Question: this should have been a FAQ on
my environment:
android 4.1.1
com.android.gallery3d is package for Gallery app that governs the cache and thumbnails.
gallery prefs are in:
/data/data/com.google.android.gallery3d/shared_prefs/com.google.android.gallery3d_preferences.xml
'''
<map>
<string name="pref_camera_recordlocation_key">none</string>
<int name="editor-update-image/*" value="312" />
<boolean name="prefs_sync_on_wifi_only" value="true" />
<string name="system_release">4.1.1</string>
<boolean name="pref_camera_first_use_hint_shown_key" value="false" />
<int name="cache-up-to-date" value="1" /> ** tried changing this **
<int name="editor-update-video/*" value="312" />
<int name="external_storage_fsid" value="-1" />
<int name="picasasync.prefetch.clean-cache" value="0" />
<boolean name="has-editor-image/*" value="true" />
<string name="pref_camera_jpegquality_key">superfine</string>
<int name="pref_version_key" value="5" />
<boolean name="pref_video_first_use_hint_shown_key" value="false" />
<int name="packages-version" value="312" />
<boolean name="has-editor-video/*" value="false" />
</map>
'''
API to older version of CacheService from 'cooliris' is <URL>
My app does 2 things:
1. inserts new Movies ( mimetype= video/* , file extension= .3gp ) into /mnt/sdcard/Movies
2. relies on 'refreshed' version of Gallery3D thumbnails in order to provide FULL sharing context to (G+, Youtube, etc )
I am unable to figure out a way to get that thumbnail within the gallery app for the newly inserted Movie to show up within a resaonable interval after my app inserts the movie to the directory where movies are stored on the phone. I am not convinced that i need to implement my own cache. I just would like to find the interface or the preference toggle that would force the Gallery3D app to refresh its own cache. The cache refresh puts a thumb for the new movie into the normal gallery list. With the new Thumb from the refresh, the user has full social sharing menu for the new movie. Without a cache refresh, there is NO THUMBNAIL over in the Gallery app, and the local context menu for mime/type of the item in my app ( video/*, .3gp ) DOES NOT INCLUDE G+, youtube etc. See the pic below for desired state of the Gallery's action bar context menu AFTER a refresh. Note that prior to the refresh, G+ and Youtube are not in a context menu for the movie item in my app, and the Thumb for the item is NOT yet in the gallery app. Its frustrating because if you just wait long enough, the thumb always shows up over in the Gallery app.
Ive tried toggling Google account data settings for SYNC.
Ive tried manual edit on the gallery preference for "cache-up-to-date" setting it to false.
I have NOT tried to request an intent for the Gallery3D.CacheService from my third party app. That would be something like...
'''
Intent i = new Intent();
i.setClassName("CacheService", "com.google.android.cache.CacheService"); (pkg , class)
startService(i);
'''
But, i dont have the exact class name for the implementation, so i can not be sure of requesting that service.intent from my app, and i don't think that i see it in the logcat when i browse there after a reboot? I could logcat the cooliris source version of the app, but i dont think that is much good at this point because JB has refactored com.google.android version.
Desired Context w/ G+, Youtube, full social, from the thumbnail after reboot/refresh...

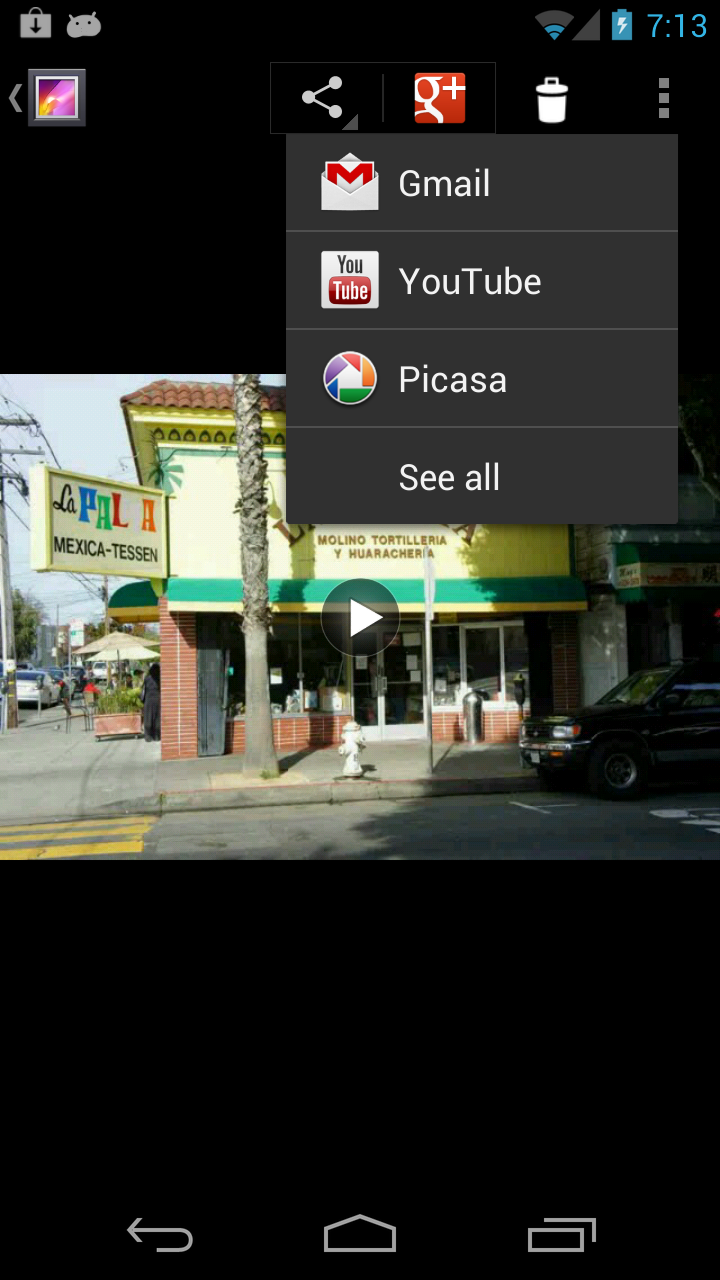
Answer: <URL>
asked wrong question..
should have asked "how to force a media rescan"